Question: As i am still new to MVC 3 and jquery, i would like to know a best practice solution to how the following can be solved:
I have a view, where I use jquery ajax to fetch and display a partial view with some product details for product A. The loaded partial view consist of a bunch of html and jquery code, which is tied to the defined id's within the partial view.
Thus, i would like to reuse the same partial view to show details from other products on the same View (e.g. show product B details in a pop-up dialog). Whenever the pop-up is shown, the newly fetched partial view will conflict with the partial view for product A, as the same id's are used in the html.

Is there a way to encapsulate the html and javascript in the partial view, and reuse it several pages without worry about any conflicts with ID's and stuff?
I hope my question makes sense. Thanks,
/Nima
Here is some pseudo code, outlining my issue:
'''
<script type="text/javascript">
$(document).ready(function () {
$('.productItems').click(function () {
var input = { productId: $(this).attr('data-productID') };
var url = url = '<%: Url.Content("~/ProductDetails/ShowProductDetails") %>';
// Show the modal box with product details
$('#dialogBox').dialog({
title: $(this).attr('data-productTitle')
});
// Fetch content in the background
$.get(url, input, function (result, response) {
$('#dialogBox').html(result);
});
});
});
</script>
<div id="detailsArea">
<% Html.RenderPartial("ProductDetails", Model.Product); %>
</div>
<div id="productLinks">
<span class="productItems" data-productID="123">Product B</a>
</div>
<div id="dialogBox" style="display: none;"></div>
'''
'''
public ActionResult ShowProductDetails(int productId)
{
// Get product from db. and return the partial view
return PartialView("ProductDetails", p);
}
'''
'''
<script type="text/javascript">
function SetProductTabContent(selectedTab) {
$("#productDescriptionContent > div").css('display', 'none');
switch (selectedTab) {
case '#tab-1':
$('#productDescriptionText').css('display', 'block');
break;
case '#tab-2':
$('#productSpecificationText').css('display', 'block');
break;
}
$(document).ready(function () {
// Get all the menu items
var menuItems = $("#productMenu a");
// Select the first tab as default
menuItems.first().addClass("menuItemActive");
// Handle the look of the tabs, when user selects one.
menuItems.click(function () {
var item = $(this);
// Get content for the selected tab
SetProductTabContent(item.attr('href'));
menuItems.removeClass("menuItemActive");
item.addClass("menuItemActive");
return false;
});
});
</script>
<div id="productMenu" style="">
<a href="#tab-1">
<div class="menuItemHeader">Menu1</div>
</a>
<a href="#tab-2">
<div class="menuItemHeader">Menu2 </div>
</a>
</div>
<div id="productDescriptionContent">
<div id="productDescriptionText" style="display: none;">
<%: Model.Product.Description %>
</div>
<div id="productSpecificationText" style="display: none;">
<%: Model.Product.Description2%>
</div>
</div>
'''
When the partial view gets loaded twice in the DOM, the divs conflicts.
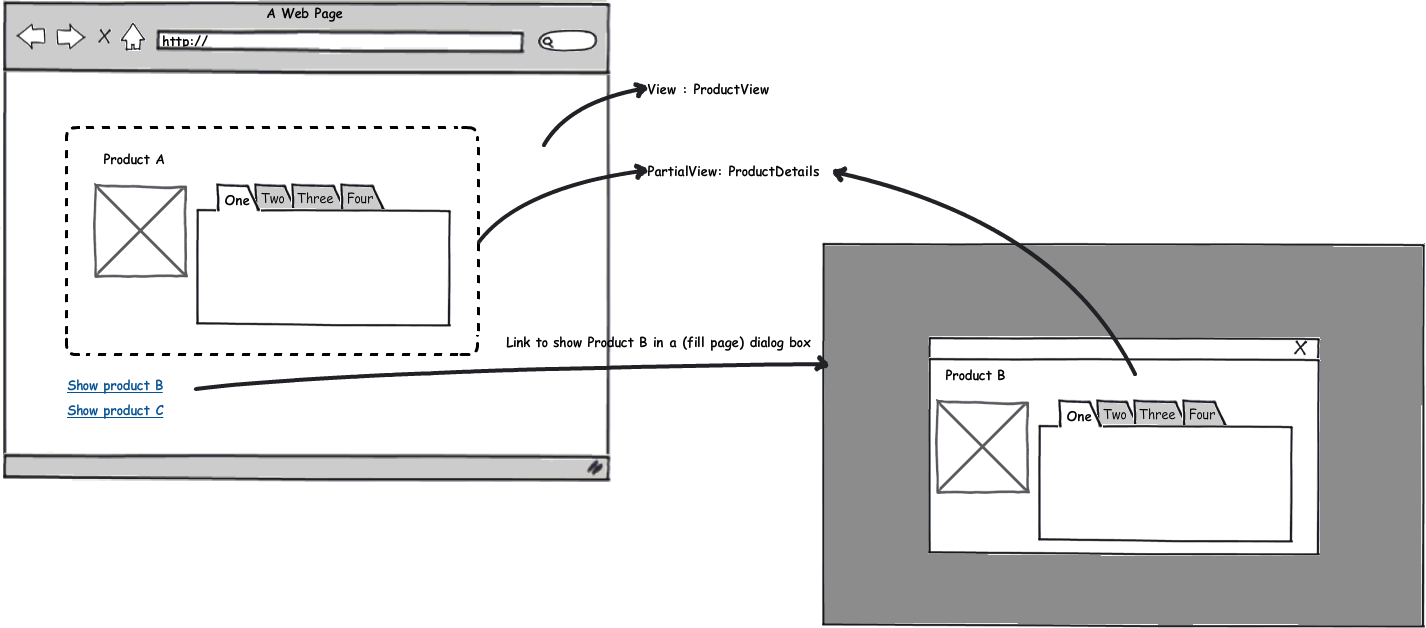
Answer: Yes. As you pointed out, do not use ids and id selectors in your JavaScript. Instead use class selectors:
E.g., in your view's :
'''
<div class="container">Partial View content</div>
'''
'''
var $div = $('div.container');
// do something
'''
To eliminate possibility of selecting other tags with same class name, assign a programmatic name the elements in partial view which is used only as a selector handle and not as a CSS class.
While ID based lookup is the best performance wise, in this case, it makes more sense to go by the [tag+class] based lookup to avoid id conflicts. [tag+class] based lookup comes pretty close to id selectors in terms of performance.
Also, you can gain further improvement by limiting the lookup scope:
'''
<div class="container">Partial View content <span class="child">Child content </span></div>
var $span = $(span.child') // scope of lookup here is entire document
'''
However, if you know that 'child' is inside container div, you can limit the scope by saying:
'''
var $div = $('div.container').children('span.child'); // or just '.child'
'''
Another tip is to do the lookup once and reuse it:
'''
// less performant
function doSomething() {
// do something here
$('div.container').css('color', 'red');
// do other things
$('div.container').find('.child');
// do more things
$('div.container').click(function() {...});
}
// better
function doSomething() {
var $div = $('div.container');
// do something here
$div.css('color', 'red');
// do other things
$div.find('.child');
// do more things
$div.click(function() {...});
// or chaining them when appropriate
$('div.container').css('color', 'red').click(function() { ... });
}
'''
Refactoring OP's post to demo the concept:
'''
<script type="text/javascript">
function SetProductTabContent(selectedTab, ctx) {
var $container = $("div.pv_productDescriptionContent", ctx);
// this will find only the immediate child (as you had shown with '>' selector)
$container.children('div').css('display', 'none');
switch (selectedTab) {
case '#tab-1':
$('div.pv_productDescriptionText', $container).css('display', 'block');
// or $container.children('div.pv_productDescriptionText').css('display', 'block');
break;
case '#tab-2':
$('div.pv_productSpecificationText', $container).css('display', 'block');
// or $container.children('div.pv_productSpecificationText').css('display', 'block');
break;
}
function SetUpMenuItems(ctx) {
// Get all the menu items within the passed in context (parent element)
var menuItems = $("div.pv_productMenu a", ctx);
// Select the first tab as default
menuItems.first().addClass("menuItemActive");
// Handle the look of the tabs, when user selects one.
menuItems.click(function () {
var item = $(this);
// Get content for the selected tab
SetProductTabContent(item.attr('href'), ctx);
menuItems.removeClass("menuItemActive");
item.addClass("menuItemActive");
return false;
});
}
</script>
<div style="" class="pv_productMenu">
<a href="#tab-1">
<div class="menuItemHeader">
Menu1</div>
</a><a href="#tab-2">
<div class="menuItemHeader">
Menu2
</div>
</a>
</div>
<div class="pv_productDescriptionContent">
<div class="pv_productDescriptionText" style="display: none;">
<%: Model.Product.Description %>
</div>
<div class="pv_productSpecificationText" style="display: none;">
<%: Model.Product.Description2%>
</div>
</div>
'''
I removed 'document.ready' wrapper since that will not fire when you load the partial view. Instead, I refactored your View's JS to call the setup function and also pass in the scope (which will avoid selecting other divs with same class):
'''
// Fetch content in the background
$.get(url, input, function (result, response) {
$('#dialogBox').html(result);
SetUpMenuItems($('#dialogBox'));
});
'''
Obviously, you can modify this further as you deem fit in your app, what I've shown is an idea and not the final solution.
- '#dialog'- 'children''#dialog'- 'pv_'